Question: I followed many links and found a solution to display check box in table view. But I am unable to change the value of checkbox in table view.
Link I followed:
<URL>
Model Class:
'''
public class TUser {
private SimpleStringProperty name;
private SimpleStringProperty address;
private SimpleBooleanProperty active;
public TUser(String name, String address, boolean active) {
this.name = new SimpleStringProperty(name);
this.address = new SimpleStringProperty(address);
this.active = new SimpleBooleanProperty(active);
}
public String getName() {
return name.get();
}
public void setName(String name) {
this.name = new SimpleStringProperty(name);
}
public String getAddress() {
return address.get();
}
public void setAddress(String address) {
this.address = new SimpleStringProperty(address);
}
public boolean getActive() {
return active.get();
}
public void setActive(boolean active) {
this.active = new SimpleBooleanProperty(active);
}
}
'''
FXML File:
'''
<TableView fx:id="usertable" maxHeight="-Infinity" maxWidth="-Infinity" minHeight="-Infinity" minWidth="-Infinity" prefHeight="400.0" prefWidth="500.0" xmlns="http://javafx.com/javafx/8" xmlns:fx="http://javafx.com/fxml/1">
<columns>
<TableColumn fx:id="name" prefWidth="142.0" text="Name" />
<TableColumn fx:id="address" prefWidth="147.0" text="Address" />
<TableColumn fx:id="active" prefWidth="153.0" text="Active" />
</columns>
<columnResizePolicy>
<TableView fx:constant="CONSTRAINED_RESIZE_POLICY" />
</columnResizePolicy>
</TableView>
'''
Controller Class:
'''
public class UserManagement extends AnchorPane {
@FXML
private TableView<TUser> usertable;
@FXML
private TableColumn<TUser, String> address;
@FXML
private TableColumn<TUser, String> name;
@FXML
private TableColumn<TUser, Boolean> active;
public UserManagement() throws IOException {
initGraphics();
initTable();
}
private class CheckBoxCellFactory<S, T> implements Callback<TableColumn<S, T>, TableCell<S, T>> {
@Override public TableCell<S, T> call(TableColumn<S, T> p) {
return new CheckBoxTableCell<>();
}
}
private void initGraphics() throws IOException {
FXMLLoader content = new FXMLLoader(getClass().getResource("/mypack/fxmls/UserManagement.fxml"));
content.setController(this);
Node contentnode = (Node) content.load();
AnchorPane.setBottomAnchor(contentnode, 0.0);
AnchorPane.setLeftAnchor(contentnode, 0.0);
AnchorPane.setRightAnchor(contentnode, 0.0);
AnchorPane.setTopAnchor(contentnode, 0.0);
getChildren().add(contentnode);
active.setCellFactory(new CheckBoxCellFactory<TUser, Boolean>());
address.setCellValueFactory(new PropertyValueFactory<TUser, String>("address"));
name.setCellValueFactory(new PropertyValueFactory<TUser, String>("name"));
active.setCellValueFactory(new PropertyValueFactory<TUser, Boolean>("active"));
}
private void initTable(){
ObservableList<TUser> data = FXCollections.observableArrayList(new TUser("ABC", "ABC Road", true));
usertable.setItems(data);
}
}
'''
Output:

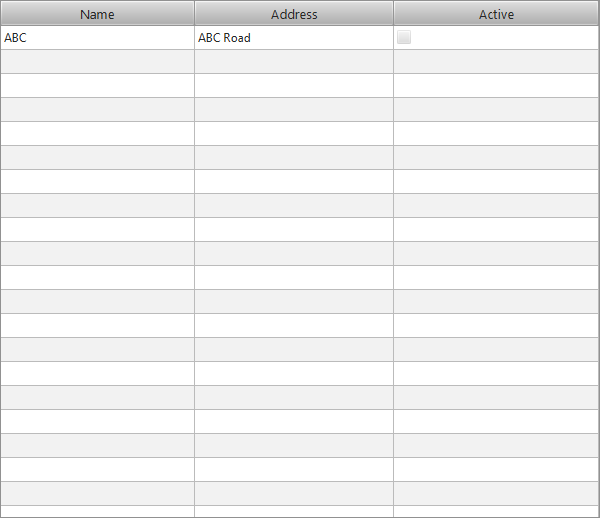
Answer: To make the check box properly bind to the property in the model class, you need to define a property accessor method:
'''
public class TUser {
// other methods and fields as before....
public BooleanProperty activeProperty() {
return active ;
}
}
'''
It's probably a good idea to define similar methods for your other properties too.
Note that your table is not editable, so the checkboxes cannot be manipulated by the user. If you want them to be editable, then make the 'TableView' editable:
'''
<TableView fx:id="usertable" editable="true" ...>
'''
The 'TableColumn's are editable by default.